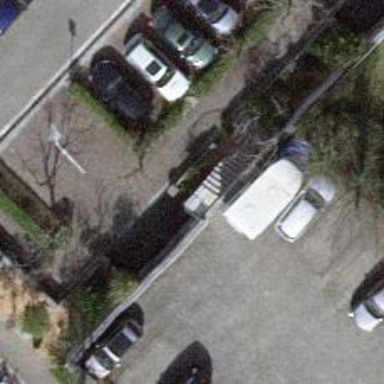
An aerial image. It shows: Set of steps on the road.